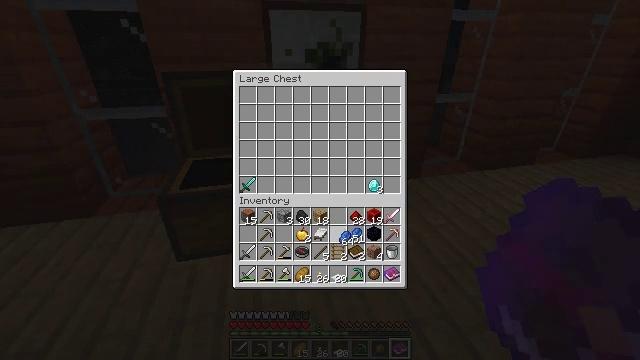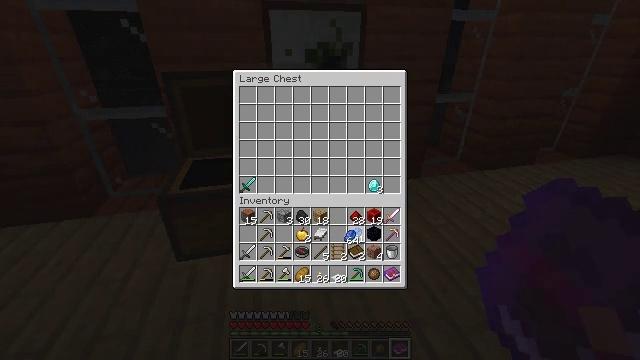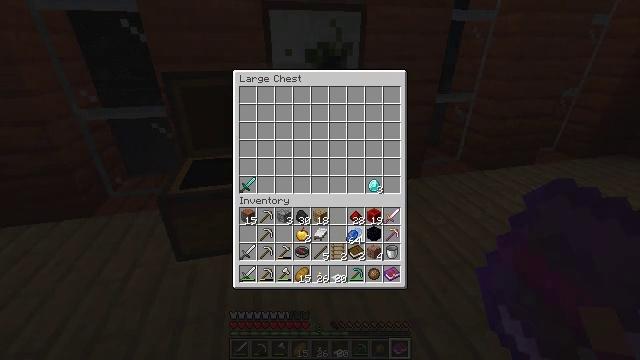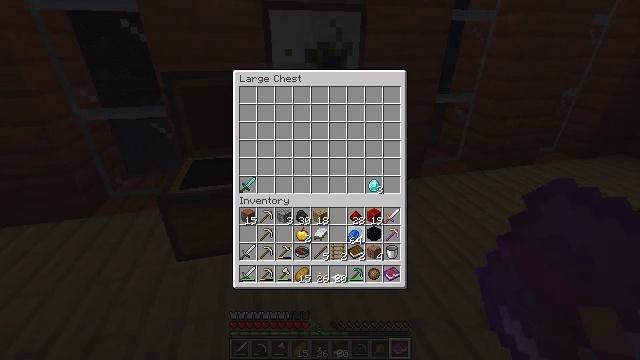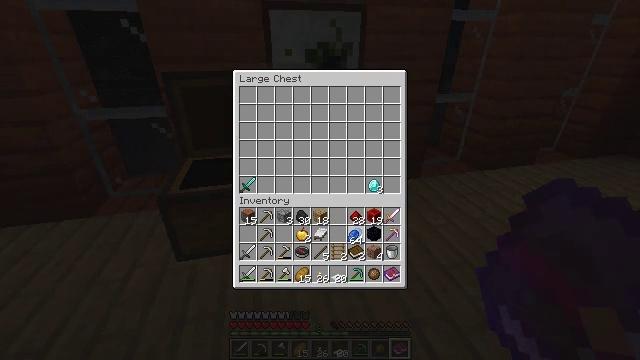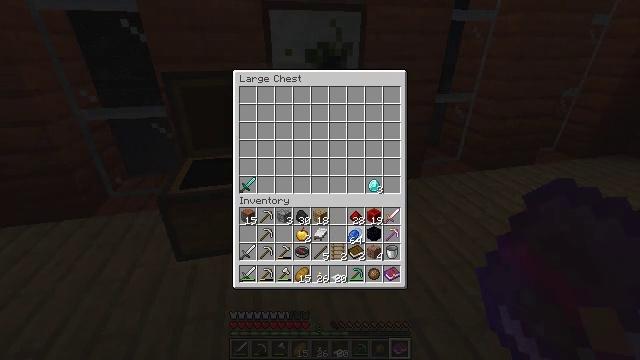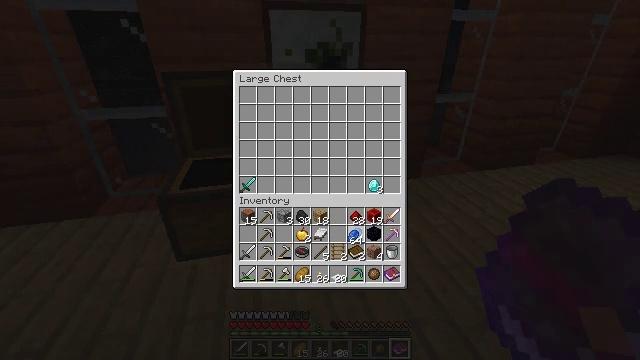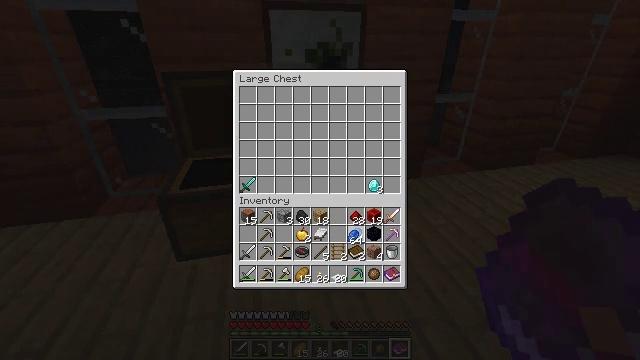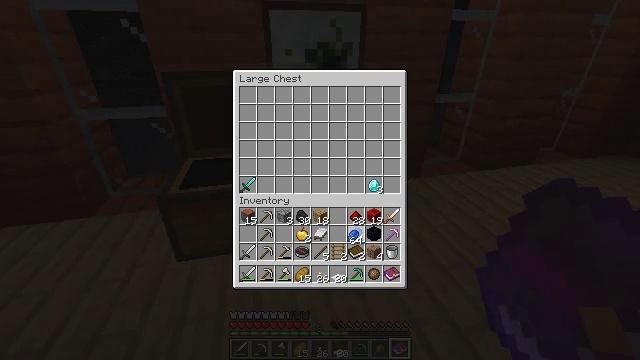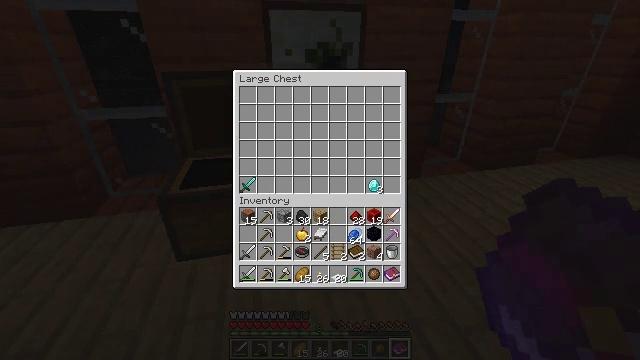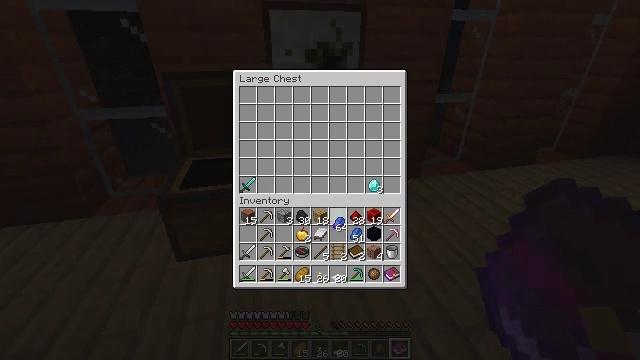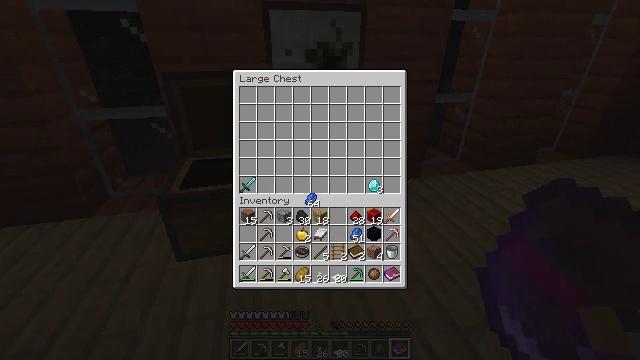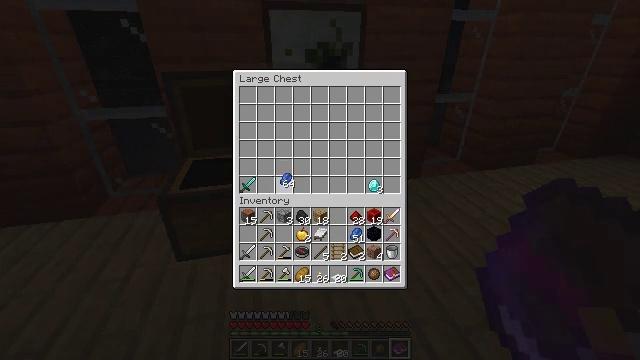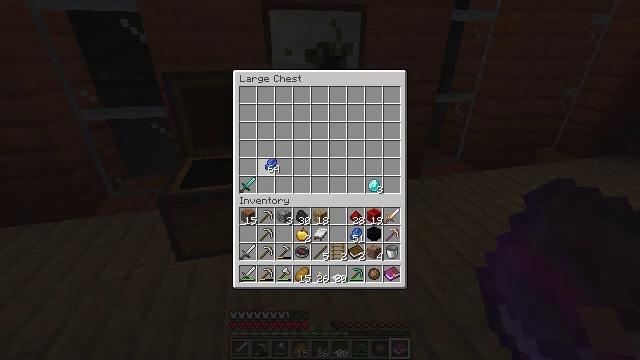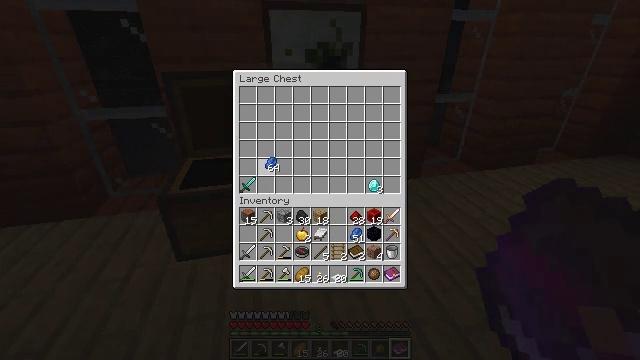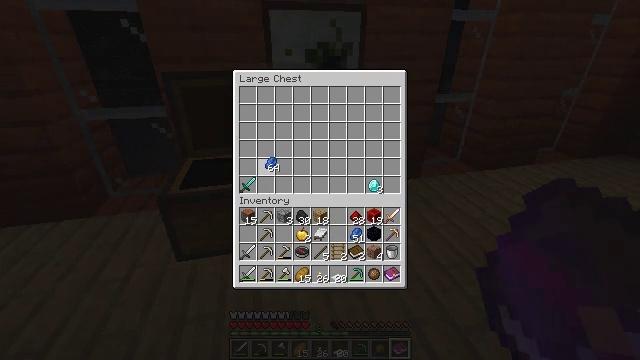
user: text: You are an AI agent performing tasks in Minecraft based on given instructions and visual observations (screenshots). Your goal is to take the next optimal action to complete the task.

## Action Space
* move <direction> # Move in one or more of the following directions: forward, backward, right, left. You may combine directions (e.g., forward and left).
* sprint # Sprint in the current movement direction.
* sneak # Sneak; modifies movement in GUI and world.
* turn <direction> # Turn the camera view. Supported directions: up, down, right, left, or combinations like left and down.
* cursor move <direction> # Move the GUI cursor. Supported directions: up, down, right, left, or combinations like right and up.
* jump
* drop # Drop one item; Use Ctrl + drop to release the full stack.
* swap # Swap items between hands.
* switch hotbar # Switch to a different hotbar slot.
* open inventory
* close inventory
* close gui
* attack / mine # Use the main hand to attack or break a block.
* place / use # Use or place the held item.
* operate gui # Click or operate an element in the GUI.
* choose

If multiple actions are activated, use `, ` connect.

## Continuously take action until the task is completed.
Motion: motion action
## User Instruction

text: Open the crafting table and craft a book.
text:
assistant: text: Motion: no_op
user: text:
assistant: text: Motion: no_op
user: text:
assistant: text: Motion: no_op
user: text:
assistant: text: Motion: no_op
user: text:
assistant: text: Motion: no_op
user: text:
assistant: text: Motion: no_op
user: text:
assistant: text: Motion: no_op
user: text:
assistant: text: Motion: no_op
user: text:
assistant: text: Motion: no_op
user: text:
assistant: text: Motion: turn left and up
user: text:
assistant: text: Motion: turn left and up
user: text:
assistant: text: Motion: turn left and up
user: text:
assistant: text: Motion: turn left and up
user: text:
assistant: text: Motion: no_op
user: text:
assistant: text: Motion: no_op
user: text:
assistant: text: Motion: no_op
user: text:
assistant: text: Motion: no_op
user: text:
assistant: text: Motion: no_op
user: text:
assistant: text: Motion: no_op
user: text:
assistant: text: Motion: no_op
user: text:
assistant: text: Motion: no_op
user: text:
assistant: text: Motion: no_op
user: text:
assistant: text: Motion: no_op
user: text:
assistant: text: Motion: no_op
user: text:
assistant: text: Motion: no_op
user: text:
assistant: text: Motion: no_op
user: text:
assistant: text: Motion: no_op
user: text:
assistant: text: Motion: no_op
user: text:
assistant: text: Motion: no_op
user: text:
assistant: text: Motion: turn right and down